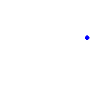
Particle: pion